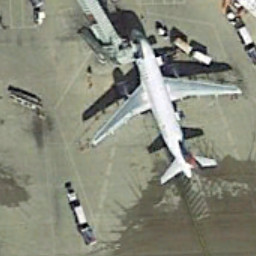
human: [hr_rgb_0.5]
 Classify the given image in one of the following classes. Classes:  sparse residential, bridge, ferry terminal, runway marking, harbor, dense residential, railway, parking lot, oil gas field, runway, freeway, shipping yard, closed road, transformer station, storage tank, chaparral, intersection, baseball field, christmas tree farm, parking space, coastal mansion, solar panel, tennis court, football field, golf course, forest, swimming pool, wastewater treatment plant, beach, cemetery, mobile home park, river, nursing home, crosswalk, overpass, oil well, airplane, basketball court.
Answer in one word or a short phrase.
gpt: airplane